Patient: sex F, age 61
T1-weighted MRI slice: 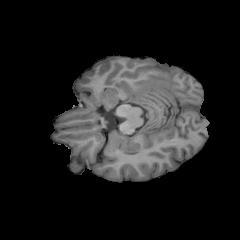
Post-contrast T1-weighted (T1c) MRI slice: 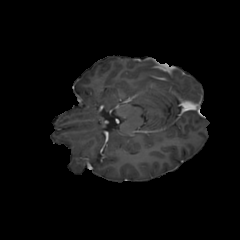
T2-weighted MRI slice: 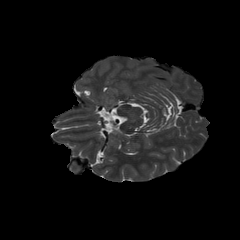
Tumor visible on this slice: no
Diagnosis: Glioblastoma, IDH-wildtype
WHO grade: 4